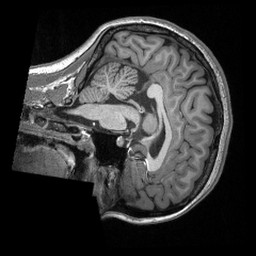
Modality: T1w
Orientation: sagittal
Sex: female